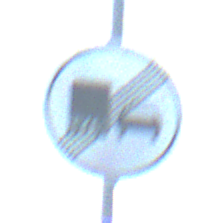
Verkehrszeichen: EndeUeberholverbotKraftfahrzeuge
Umgebung: Outdoor, Beach
Tageszeit: SunriseSunset
Wetter: PartlyCloudy
Licht: Natural
Jahreszeit: NotSpecified
Kontrast: MediumContrast